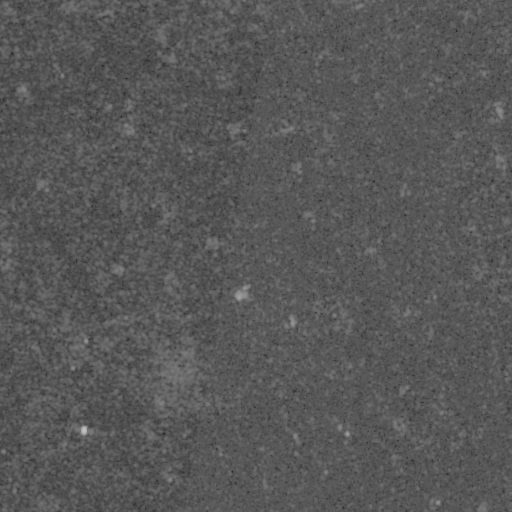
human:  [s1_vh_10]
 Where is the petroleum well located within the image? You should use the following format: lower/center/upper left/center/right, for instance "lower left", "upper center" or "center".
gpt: The petroleum well is located in the lower right of the image.
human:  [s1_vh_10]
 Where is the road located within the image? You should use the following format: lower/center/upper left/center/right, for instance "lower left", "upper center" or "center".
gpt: The road is located in the left of the image.
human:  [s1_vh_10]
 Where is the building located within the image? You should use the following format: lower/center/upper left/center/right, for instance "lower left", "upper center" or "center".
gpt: The building is located in the upper right of the image.
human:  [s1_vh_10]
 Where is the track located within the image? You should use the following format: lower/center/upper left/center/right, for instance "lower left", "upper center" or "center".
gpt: There is no track in the image.

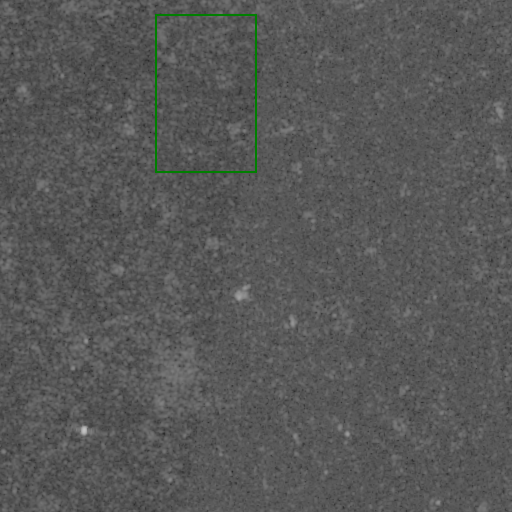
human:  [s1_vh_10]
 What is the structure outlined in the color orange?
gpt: There is no orange outline.
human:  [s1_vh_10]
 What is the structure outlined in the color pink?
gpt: There is no structure outlined in pink.